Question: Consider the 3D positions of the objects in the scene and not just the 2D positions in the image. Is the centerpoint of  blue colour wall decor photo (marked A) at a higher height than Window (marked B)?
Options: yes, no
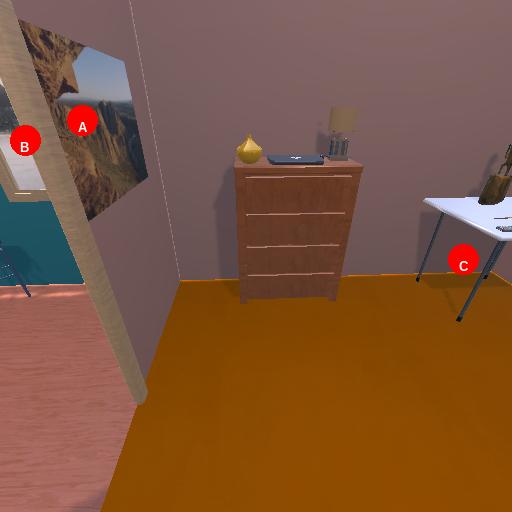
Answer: yes